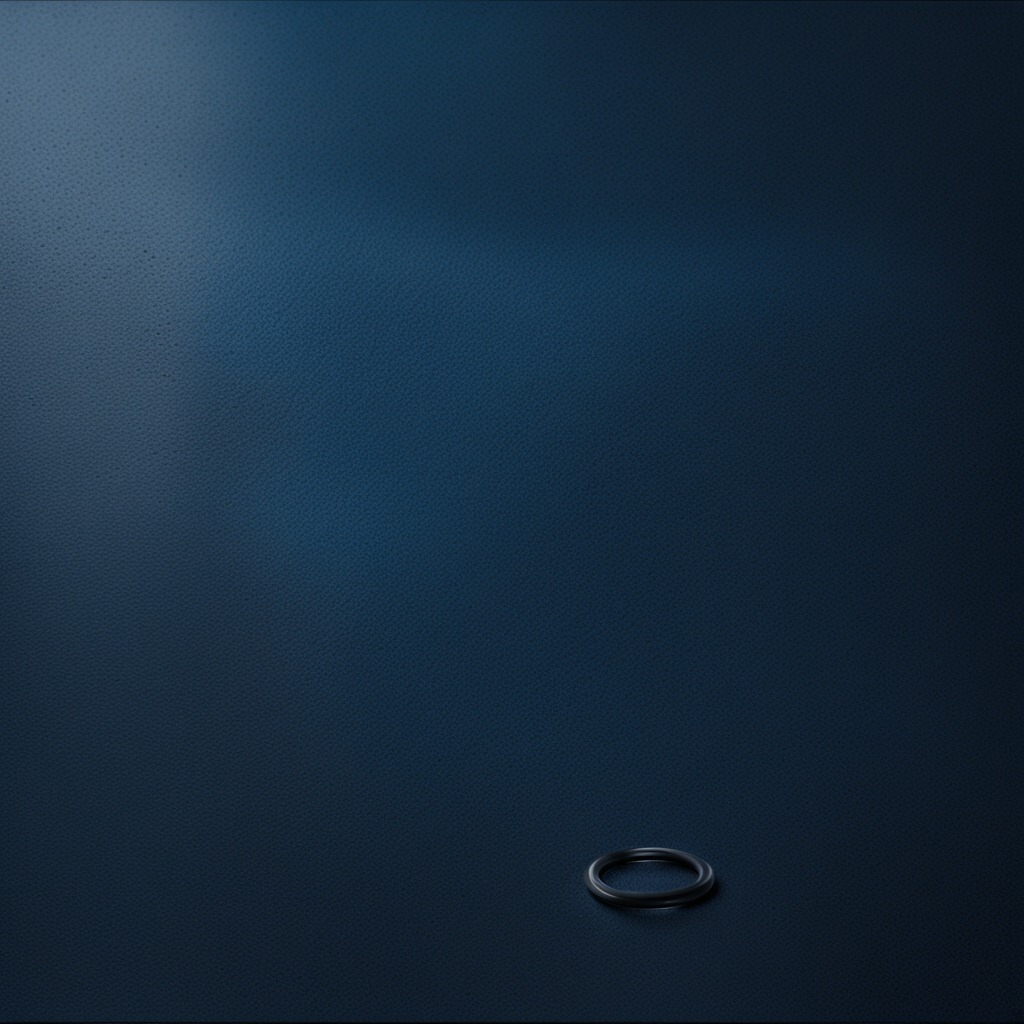
A rubber O-ring is lying on the granite tabletop.